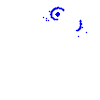
Particle: proton